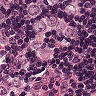
Metastatic tissue present: yes